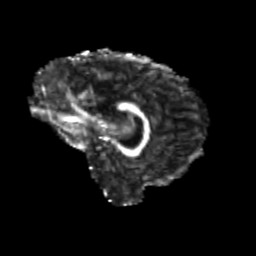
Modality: FA
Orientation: sagittal
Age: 24
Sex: female
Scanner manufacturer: siemens
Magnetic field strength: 3 T
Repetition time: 3.5 s
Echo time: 0.104 s